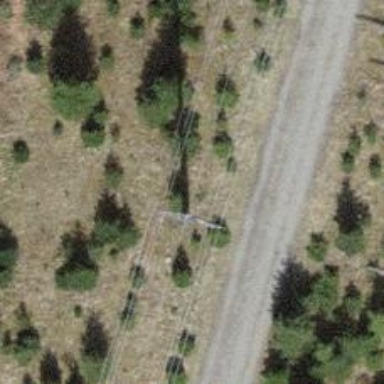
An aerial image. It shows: Concrete power pole.